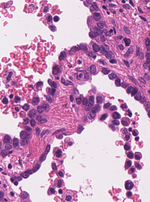
Tumor epithelial tissue: yes
Tumor-associated stroma tissue: yes
Normal tissue: no